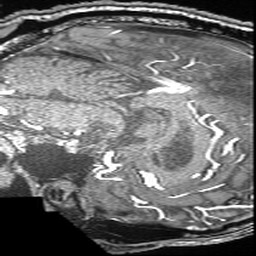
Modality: angio
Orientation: sagittal
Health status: ill
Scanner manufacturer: siemens
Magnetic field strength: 3 T
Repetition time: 0.021 s
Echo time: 0.00343 s